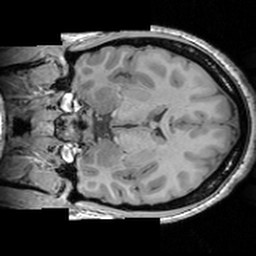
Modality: T1w
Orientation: coronal
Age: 30
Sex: female
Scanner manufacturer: siemens
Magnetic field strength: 3 T
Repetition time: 1.63 s
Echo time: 0.00311 s